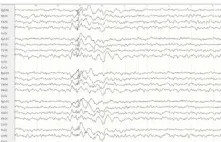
Generalized 3 Hz polyspike wave complexes. In the bipolar longitudinal rows (7 microV/mm, 0.3 s, 70 Hz).
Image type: electrography (eeg)